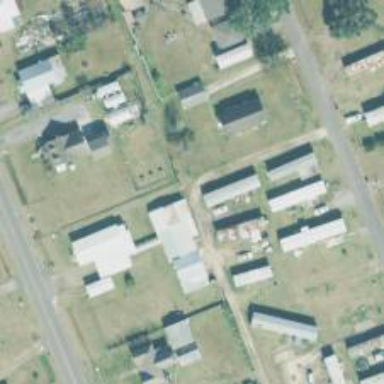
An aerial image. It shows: Alleyway designated as service road.